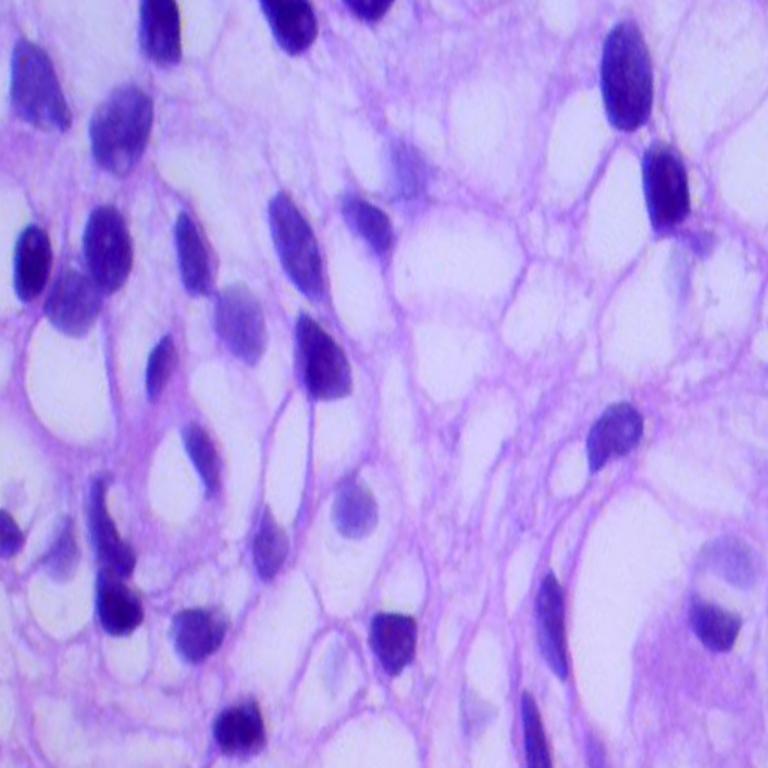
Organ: lung
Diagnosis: squamous carcinomas